Interaction volume radius: 10 \u00c5
Interaction volume height: 10 \u00c5
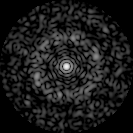
Disorder parameter: 0.8455